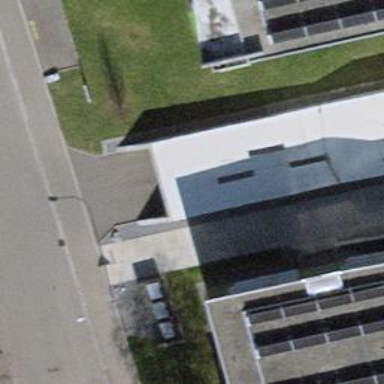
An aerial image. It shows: Entrance to multi-storey parking facility.